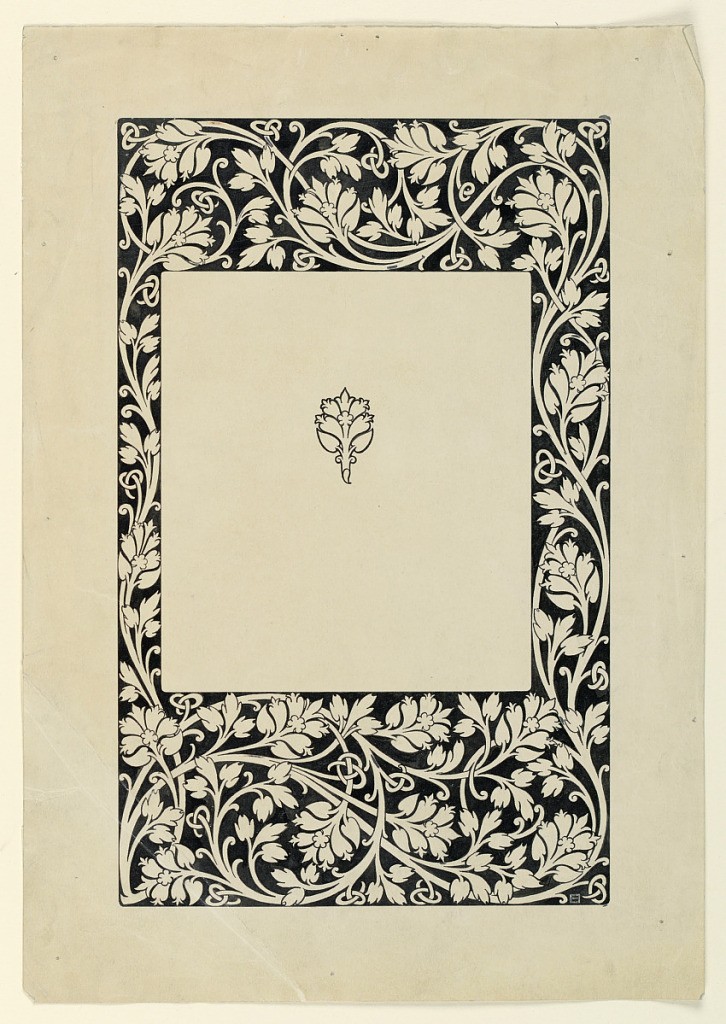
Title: Design for a Border
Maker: Edward B. Edwards, American, 1873–1948
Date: ca. 1900
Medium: Pen and black ink, brush and black wash, over graphite on paper
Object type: Drawing
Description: A border design of stylized leaves and flowers on interlacing vines. Leaf motif in central area.